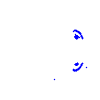
Particle: kaon